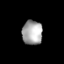
Tissue: prostate
Cell type: T cells
Senescence score: 0.3325
Nuclear area (px): 483
Mean DAPI intensity: 168.099